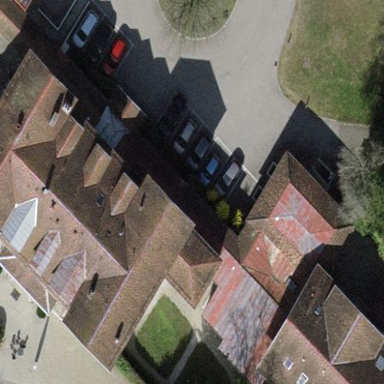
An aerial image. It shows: Healthcare clinic within hospital building.